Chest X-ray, PA view. Patient: 53 years old, sex M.
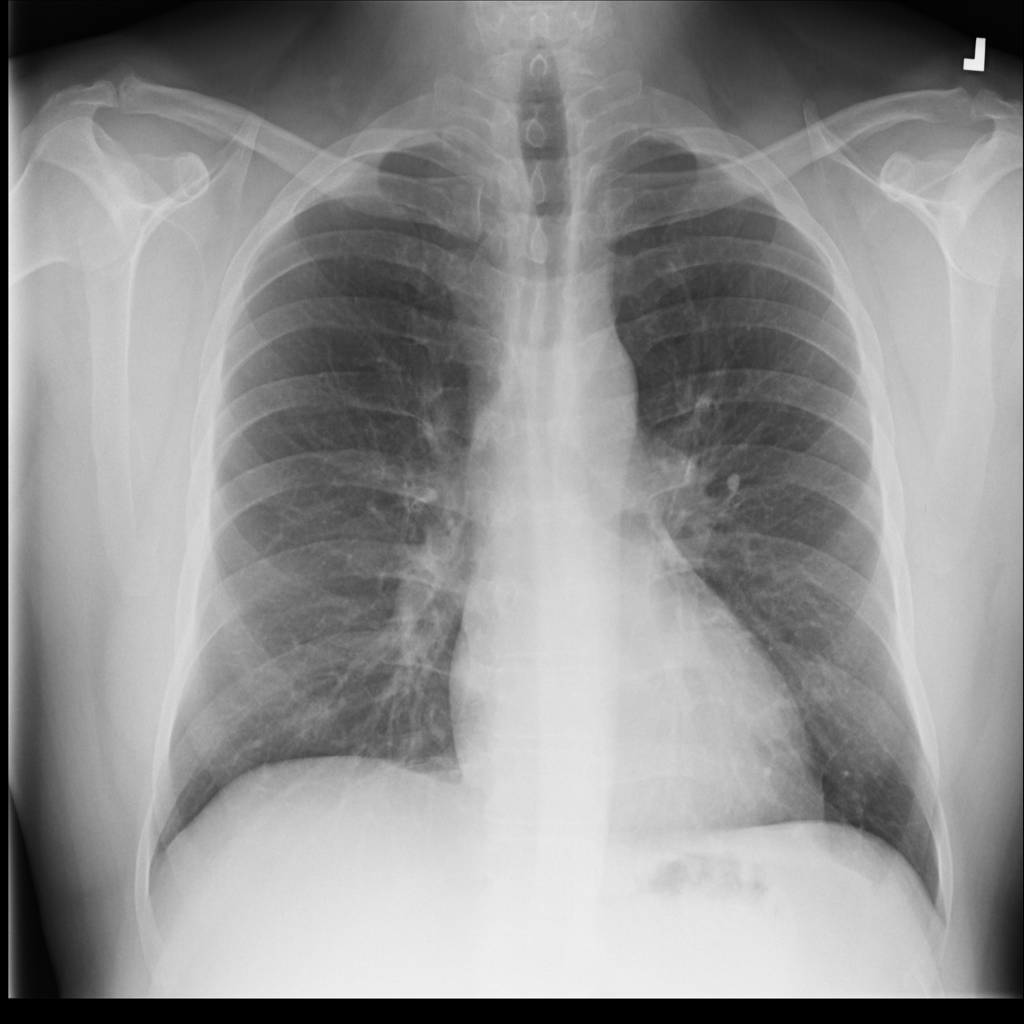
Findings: No Finding